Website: macys
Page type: store-pickup
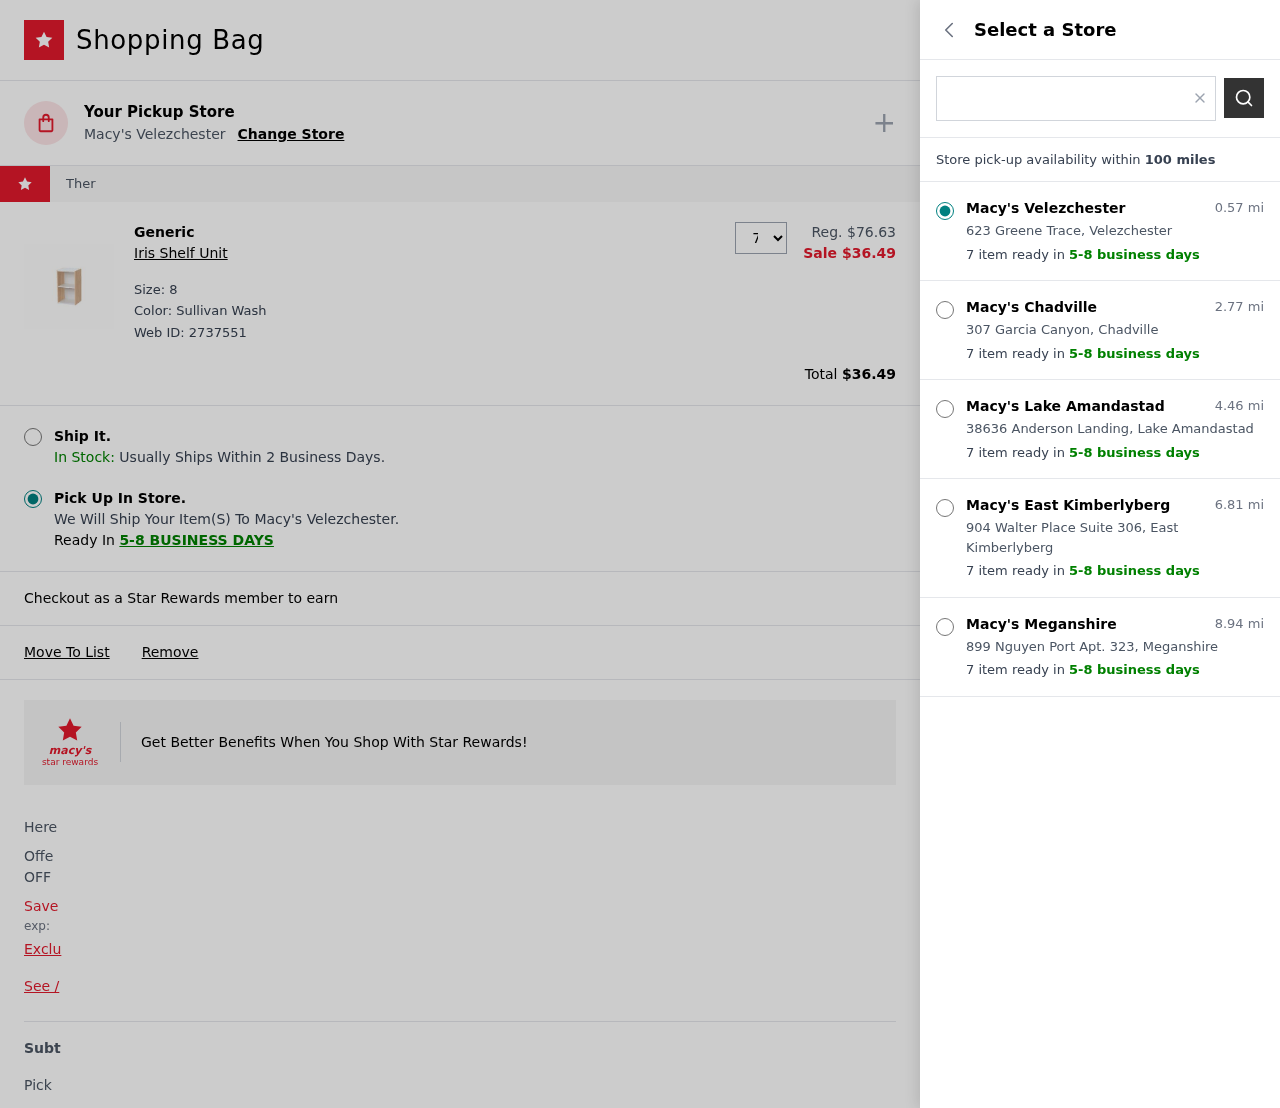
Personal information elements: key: PII_LOCATION1_CITY
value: Velezchester
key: PII_LOCATION1_STREET
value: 623 Greene Trace
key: PII_LOCATION2_CITY
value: Chadville
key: PII_LOCATION2_STREET
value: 307 Garcia Canyon
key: PII_LOCATION3_CITY
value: Lake Amandastad
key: PII_LOCATION3_STREET
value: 38636 Anderson Landing
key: PII_LOCATION4_CITY
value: East Kimberlyberg
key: PII_LOCATION4_STREET
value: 904 Walter Place Suite 306
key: PII_LOCATION5_CITY
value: Meganshire
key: PII_LOCATION5_STREET
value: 899 Nguyen Port Apt. 323
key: PII_POSTCODE
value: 77988
Product elements: key: PRODUCT1_BRAND
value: Generic
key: PRODUCT1_NAME
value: Iris Shelf Unit
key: PRODUCT1_PRICE
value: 36.49
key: PRODUCT1_QUANTITY
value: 7
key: PRODUCT1_ORIGINAL_PRICE
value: $76.63
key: PRODUCT1_WEB_ID
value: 2737551
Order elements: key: ORDER_TOTAL
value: $36.49
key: ORDER_DELIVERY_DATE
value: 5-8 business days
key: ORDER_DELIVERY_DATE
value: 5-8 BUSINESS DAYS
Search elements: key: SEARCH_LOCATION
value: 77988